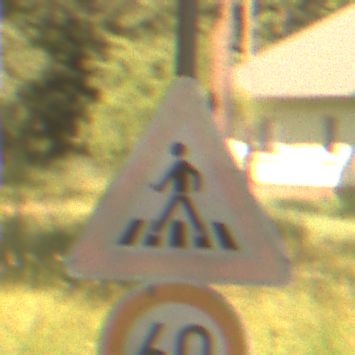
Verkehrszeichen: FussgaengerueberwegRechts
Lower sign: Geschwindigkeit60
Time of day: Midday
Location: Outdoor (Nature)
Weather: PartlyCloudy
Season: NotSpecified
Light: Natural